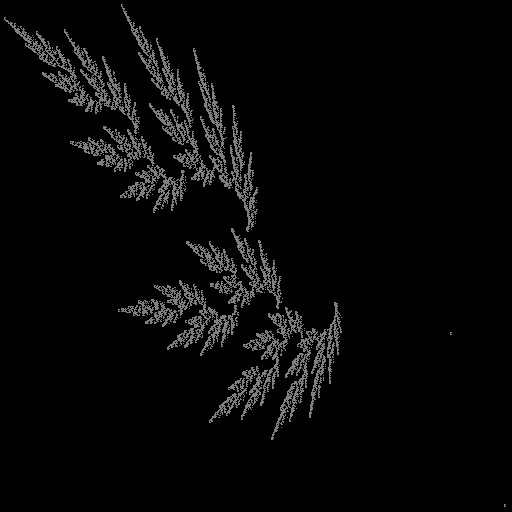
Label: cedarleaf